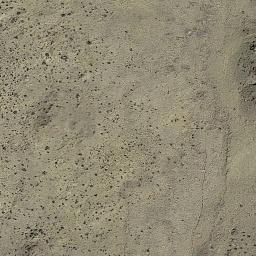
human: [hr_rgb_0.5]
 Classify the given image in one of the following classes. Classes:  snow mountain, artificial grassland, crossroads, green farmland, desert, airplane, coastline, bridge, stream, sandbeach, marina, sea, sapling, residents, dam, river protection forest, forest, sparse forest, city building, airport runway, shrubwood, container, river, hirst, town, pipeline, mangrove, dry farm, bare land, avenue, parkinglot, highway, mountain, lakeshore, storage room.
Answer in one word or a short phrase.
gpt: bare land